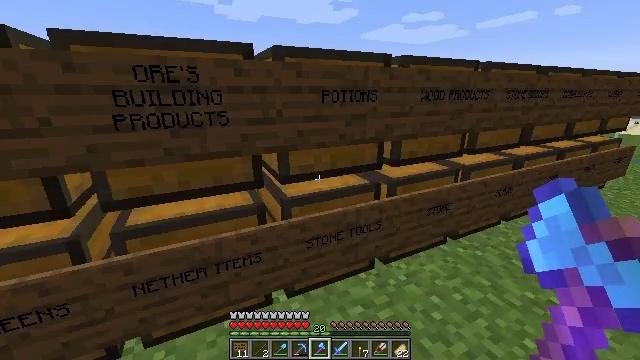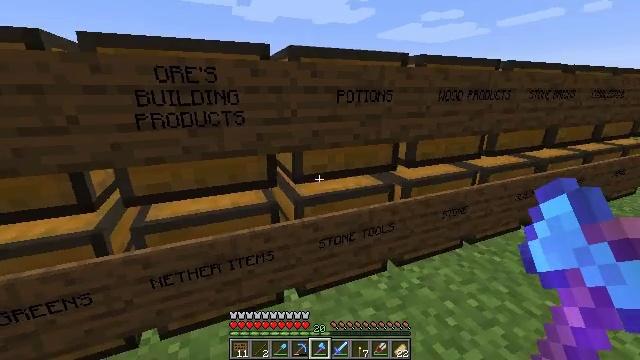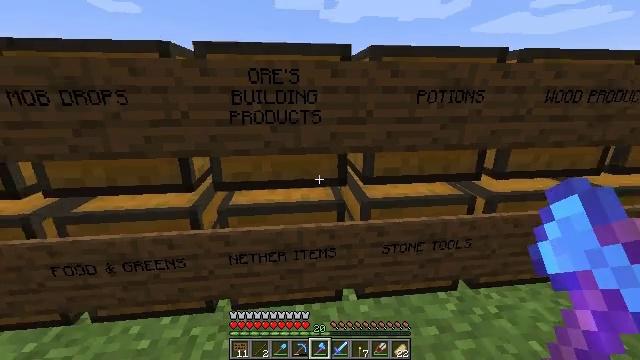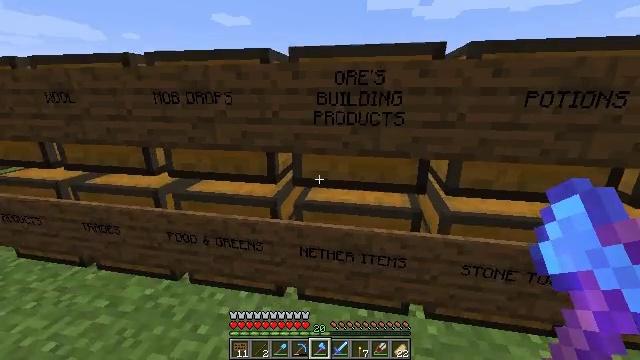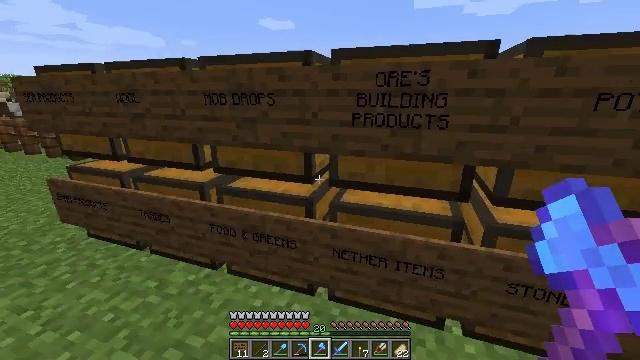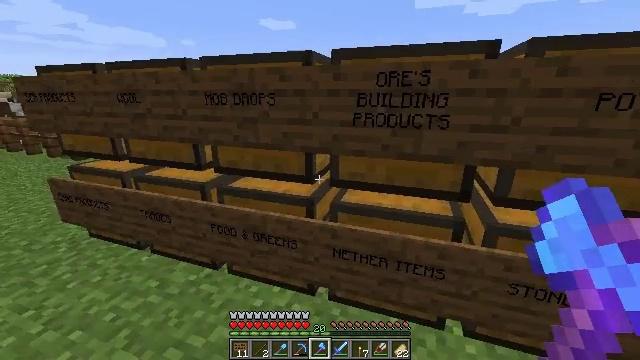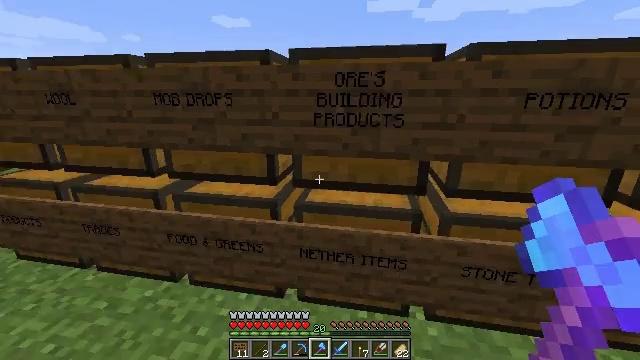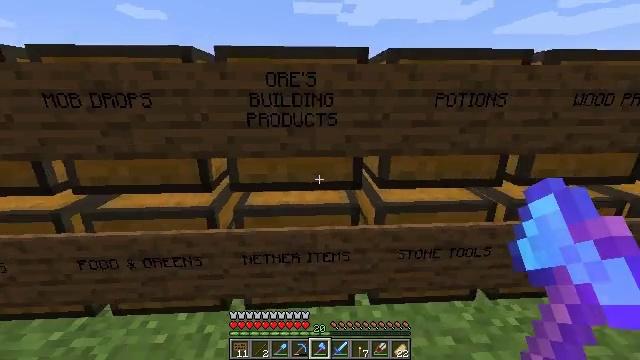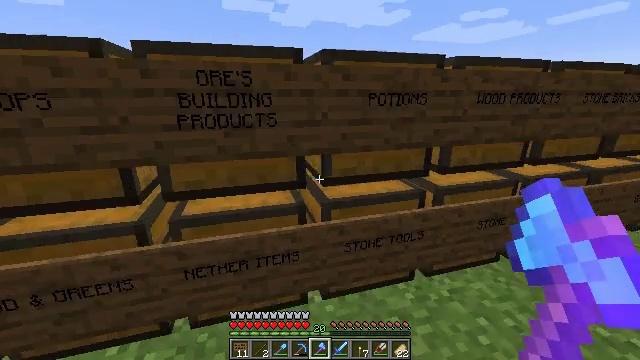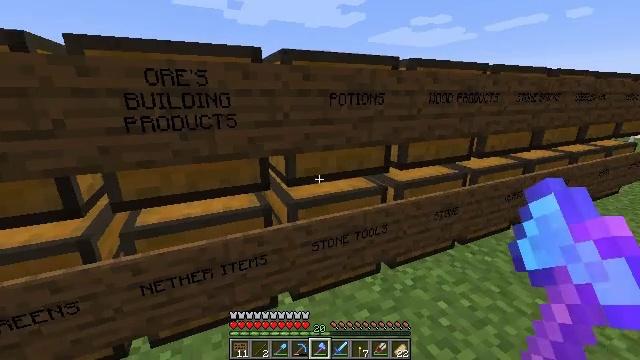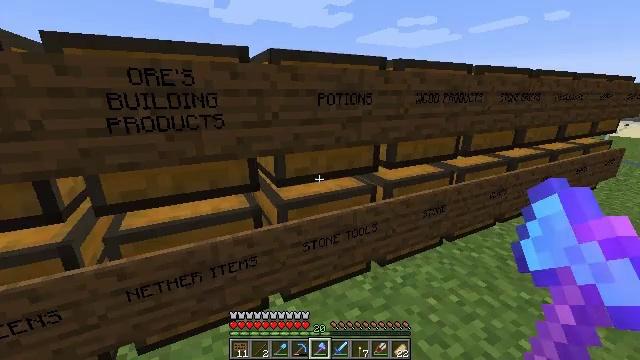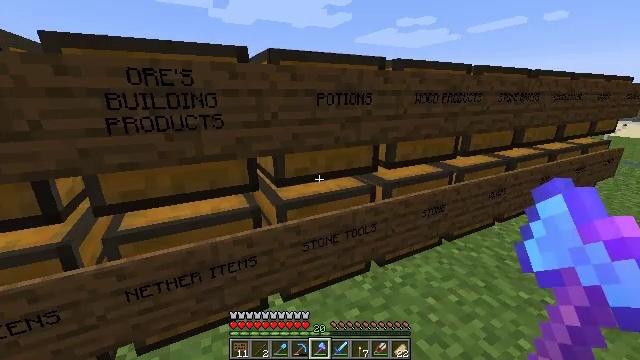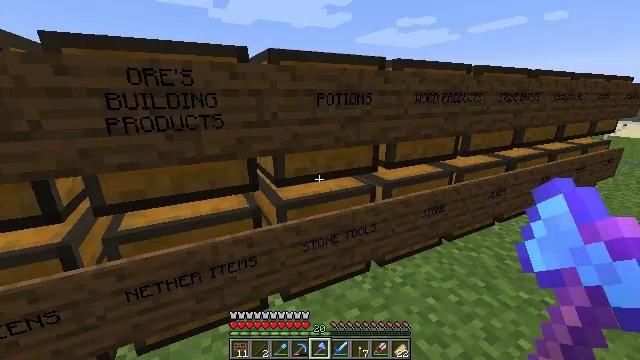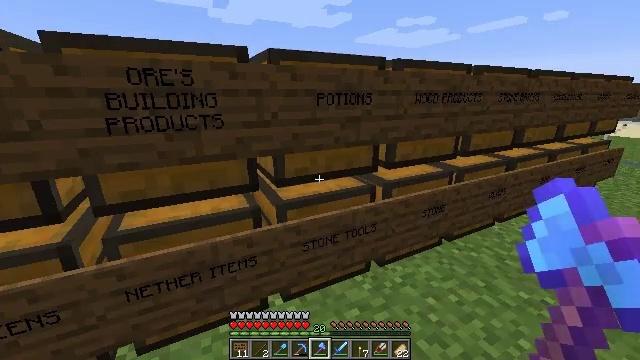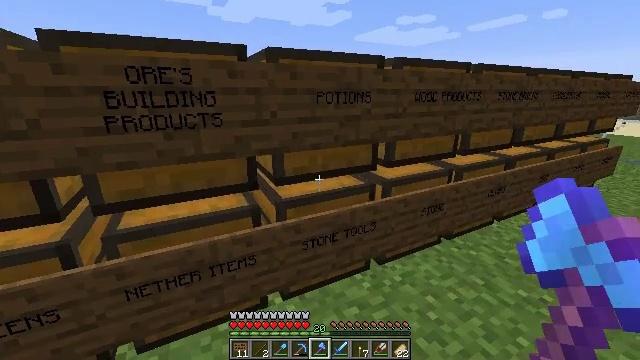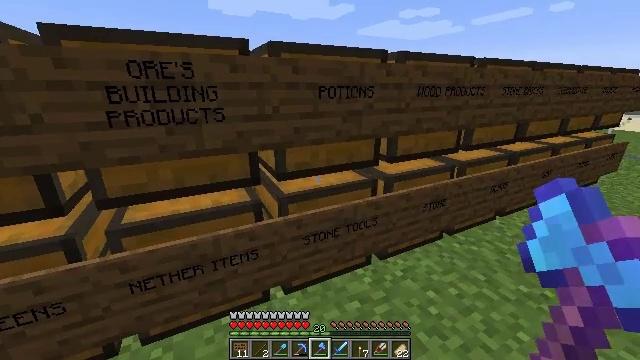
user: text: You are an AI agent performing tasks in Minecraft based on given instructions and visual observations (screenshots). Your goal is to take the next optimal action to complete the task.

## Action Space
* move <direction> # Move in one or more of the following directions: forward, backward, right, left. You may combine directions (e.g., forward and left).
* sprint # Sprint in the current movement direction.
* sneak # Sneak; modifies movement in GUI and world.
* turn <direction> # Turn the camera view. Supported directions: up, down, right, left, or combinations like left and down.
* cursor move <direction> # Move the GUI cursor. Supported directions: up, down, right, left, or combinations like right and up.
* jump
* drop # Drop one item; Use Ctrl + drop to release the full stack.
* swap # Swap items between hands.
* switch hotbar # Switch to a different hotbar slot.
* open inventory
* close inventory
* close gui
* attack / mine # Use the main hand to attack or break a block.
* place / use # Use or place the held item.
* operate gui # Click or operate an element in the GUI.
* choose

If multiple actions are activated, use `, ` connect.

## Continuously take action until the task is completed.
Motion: motion action
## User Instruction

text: Attack the torch to pick it up.
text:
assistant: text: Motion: turn left
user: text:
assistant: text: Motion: turn left
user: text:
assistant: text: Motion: turn left
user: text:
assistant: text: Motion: turn left
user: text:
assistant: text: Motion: no_op
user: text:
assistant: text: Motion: turn right
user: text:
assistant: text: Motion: turn right
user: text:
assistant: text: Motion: turn right
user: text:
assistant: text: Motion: turn right
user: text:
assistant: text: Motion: turn right
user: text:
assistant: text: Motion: no_op
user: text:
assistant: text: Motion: no_op
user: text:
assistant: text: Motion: no_op
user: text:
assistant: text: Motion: no_op
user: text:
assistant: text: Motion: turn down
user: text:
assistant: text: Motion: no_op
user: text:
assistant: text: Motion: no_op
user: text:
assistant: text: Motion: no_op
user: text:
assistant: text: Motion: no_op
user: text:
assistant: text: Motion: no_op
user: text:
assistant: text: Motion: no_op
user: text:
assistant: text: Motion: no_op
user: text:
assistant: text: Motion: no_op
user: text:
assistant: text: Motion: no_op
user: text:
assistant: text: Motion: no_op
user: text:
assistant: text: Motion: no_op
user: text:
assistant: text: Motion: no_op
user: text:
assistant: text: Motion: turn left and down
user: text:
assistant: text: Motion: turn left
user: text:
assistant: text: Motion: turn left